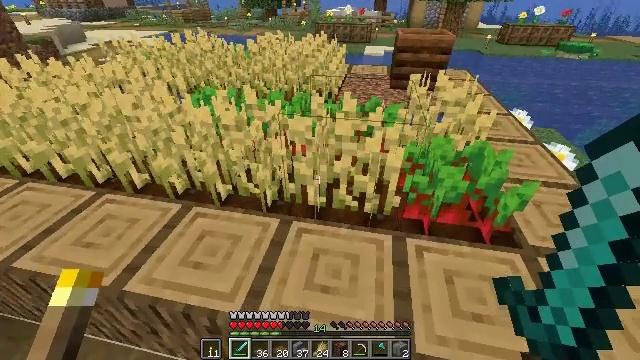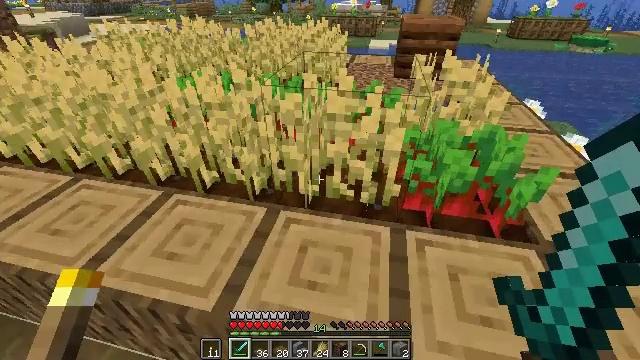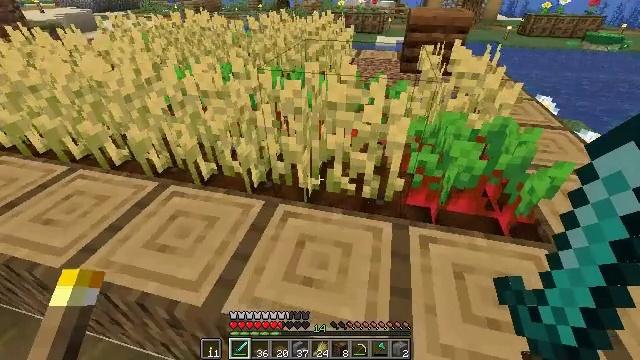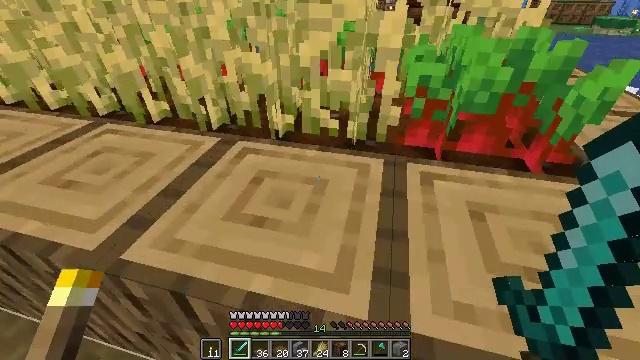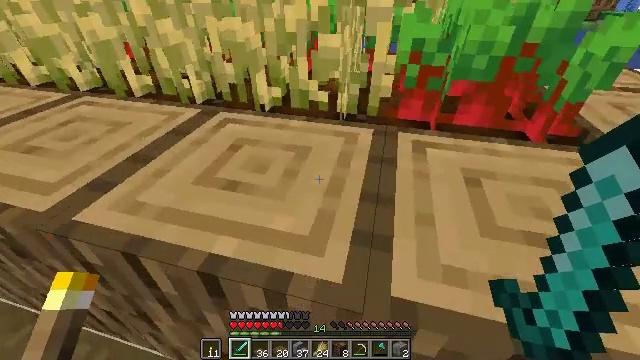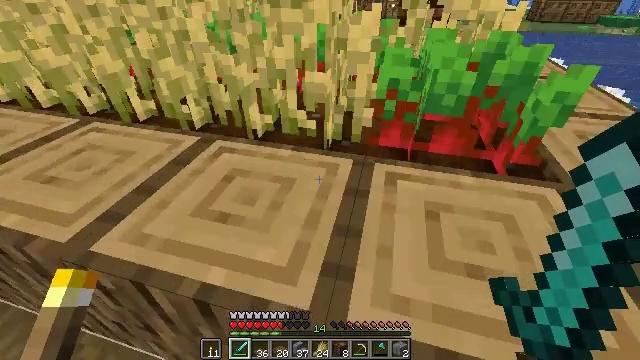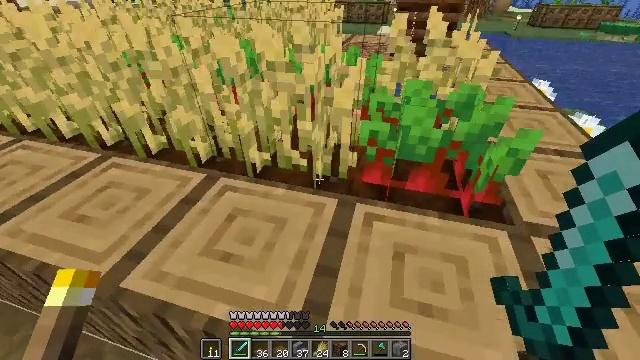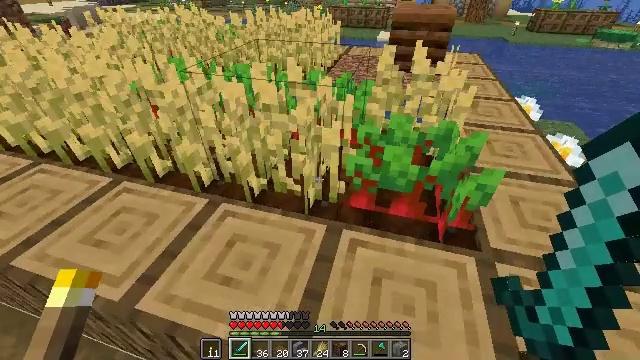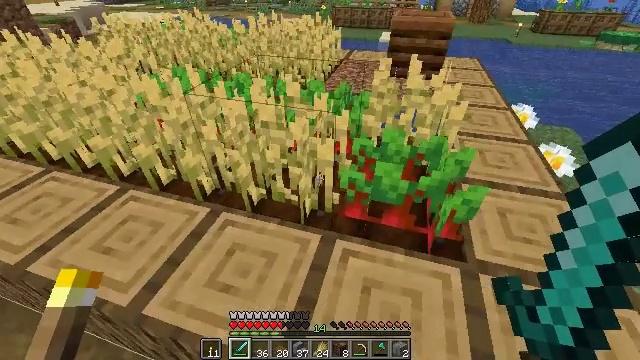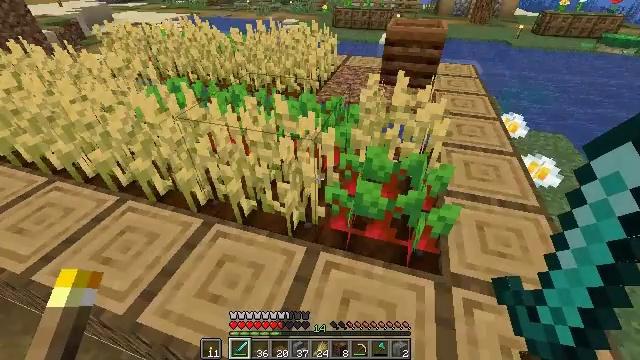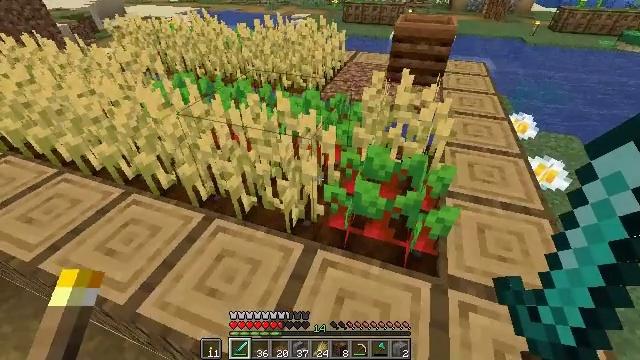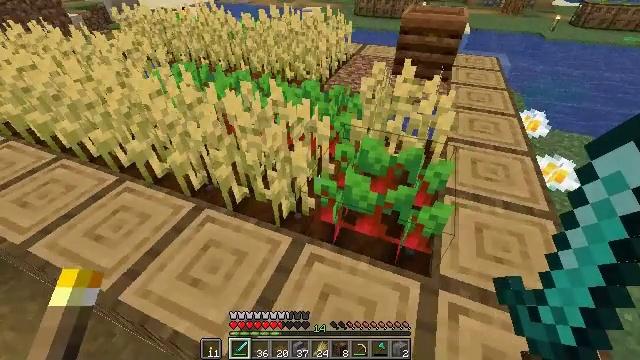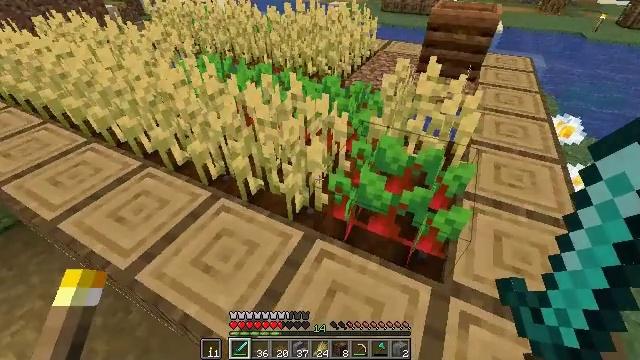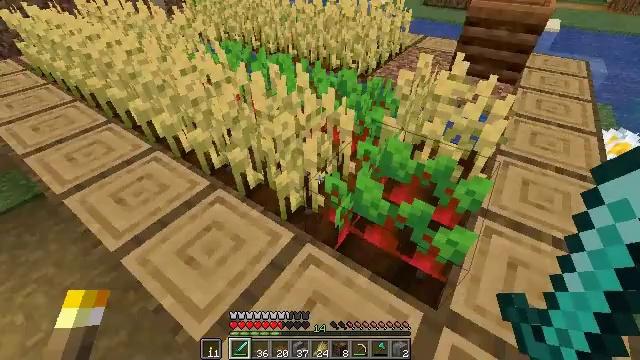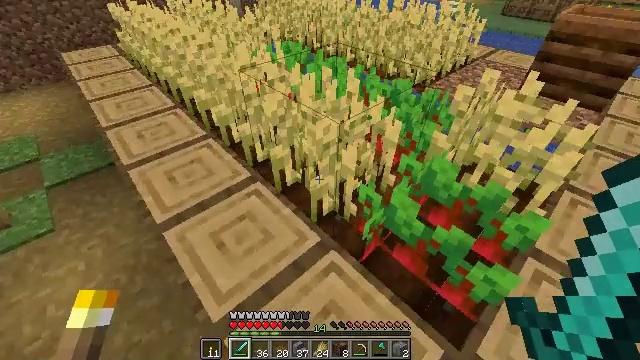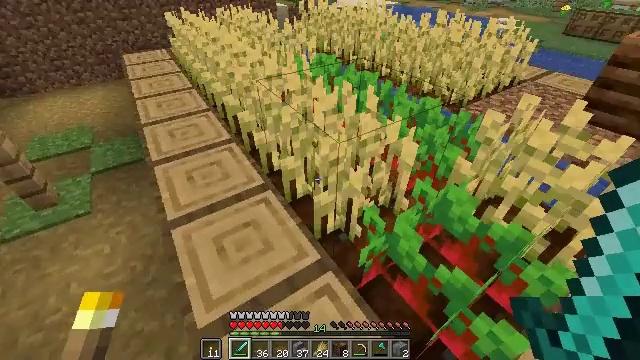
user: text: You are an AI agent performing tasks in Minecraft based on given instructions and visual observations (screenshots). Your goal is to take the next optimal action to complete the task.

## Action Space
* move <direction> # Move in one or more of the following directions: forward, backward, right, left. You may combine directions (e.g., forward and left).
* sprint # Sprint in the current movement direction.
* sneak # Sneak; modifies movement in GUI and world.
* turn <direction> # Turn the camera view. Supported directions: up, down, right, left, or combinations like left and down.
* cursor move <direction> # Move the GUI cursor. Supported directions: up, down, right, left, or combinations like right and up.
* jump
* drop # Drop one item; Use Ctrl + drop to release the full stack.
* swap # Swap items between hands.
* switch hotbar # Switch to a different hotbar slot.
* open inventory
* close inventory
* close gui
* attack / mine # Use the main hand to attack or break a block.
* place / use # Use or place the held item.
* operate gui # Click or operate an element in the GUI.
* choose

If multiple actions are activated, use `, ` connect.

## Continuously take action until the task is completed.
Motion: motion action
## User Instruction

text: Collect wheat crops.
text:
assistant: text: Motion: move forward and move right, turn left, jump
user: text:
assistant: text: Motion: move forward and move right, turn left, jump
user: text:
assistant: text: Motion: move forward and move right, jump
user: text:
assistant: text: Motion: move forward and move right, jump
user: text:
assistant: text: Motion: move forward and move right, jump
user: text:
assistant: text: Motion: move forward and move right, jump
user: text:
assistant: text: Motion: move forward and move right, jump
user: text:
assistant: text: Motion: move forward and move right, jump
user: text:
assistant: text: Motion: move forward and move right, jump
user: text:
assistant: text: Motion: move forward and move right, turn left, jump
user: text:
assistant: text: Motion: move forward and move right, turn left, jump
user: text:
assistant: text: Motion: move forward and move right, turn left, jump
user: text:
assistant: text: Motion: move forward and move right, turn left
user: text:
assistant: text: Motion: move forward and move right, turn left
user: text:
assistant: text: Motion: move right, turn left and up
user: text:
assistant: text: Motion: move right, turn left and up
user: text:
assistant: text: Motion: move right, turn left
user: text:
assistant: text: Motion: move right, turn left
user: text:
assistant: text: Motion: move right, turn left
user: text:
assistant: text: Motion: turn left
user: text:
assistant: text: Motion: turn left and down
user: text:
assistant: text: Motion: turn left
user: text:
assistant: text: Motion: turn left
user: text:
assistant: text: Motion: no_op
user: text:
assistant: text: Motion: no_op
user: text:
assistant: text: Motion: turn up
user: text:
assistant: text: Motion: turn up
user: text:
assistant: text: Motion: move forward, turn up
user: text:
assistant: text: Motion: move forward
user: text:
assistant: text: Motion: move forward